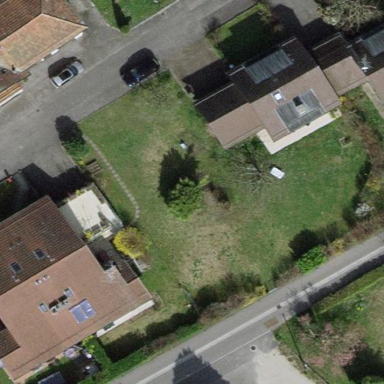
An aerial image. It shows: Garden that is leisure land.